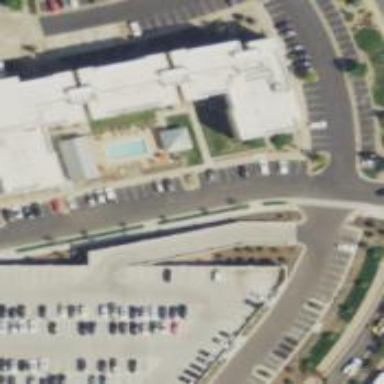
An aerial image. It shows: Hotel building.